Question: I'm trying to make a sidebar and this is what I'm expecting:

- -
I tried to play with position of the but it didn't work.
I also tried sticky footer's approach and It didn't work so well.
I tried googling my problem, but most answers are the whole layout of the website.
I need it working inside my sidebar.
Here's my: <URL>
The code is kinda long so I'm just gonna post the :
'''
html, body {
height: 100%;
}
#wrap {
min-height: 100%;
height: auto !important;
height: 100%;
margin: 0 auto -60px;
}
#push, #footer {
height: 60px;
}
.container-fluid {
width: 100%;
height: 100%;
}
#content {
position: absolute;
width: 100%;
bottom: 60px;
top: 42px;
right: 0px;
left: 0px;
padding: 0px;
}
#sidebar {
position:absolute;
width:300px;
height:100%;
}
#sidebar .ul-menu {
margin:0px;
}
#sidenavbar .tabs-left>.nav-tabs>li>a{
margin: 0px;
min-width: 30px;
width: 70px;
-webkit-border-radius: 0px 0 0 0px;
-moz-border-radius: 0px 0 0 0px;
border-radius: 0px 0 0 0px;
border: 0px;
}
.sidebar-tab-content {
background: #FFF;
position: absolute;
height: 100%;
left: 94px;
width:100%;
}
#sidenavbar .tabs-left>.nav-tabs {
border: 0px;
}
#footer {
color: #FFF;
background-color: #666;
}
.side-header, .side-footer {
background: #AAF;
}
h2 {
margin: 0px;
}
'''
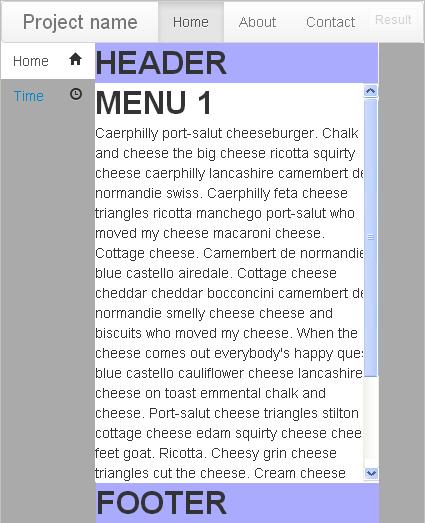
Answer: Thanks for the ideas. I solve my problem just now by adding these :
'''
.side-header {
position: absolute;
top: 0px;
right: 0px;
left: 0px;
}
.side-container {
position: absolute;
bottom: 40px;
top: 40px;
overflow-y: auto;
}
.side-footer {
position: absolute;
bottom: 0px;
left: 0px;
right: 0px;
}
'''
Here's the JSFiddle: <URL>
This community is really helpful. Cheers!